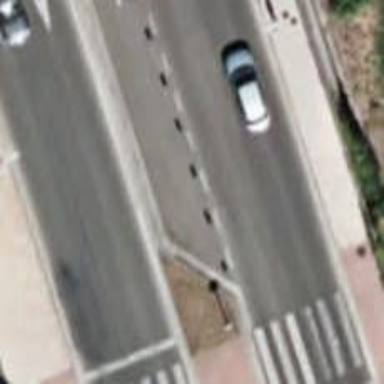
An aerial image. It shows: Bollard.